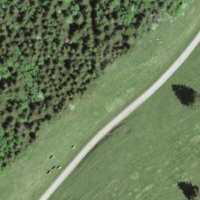
EUNIS habitat code: 23
Species observed at this site:
Garrulus glandarius
Crocus vernus